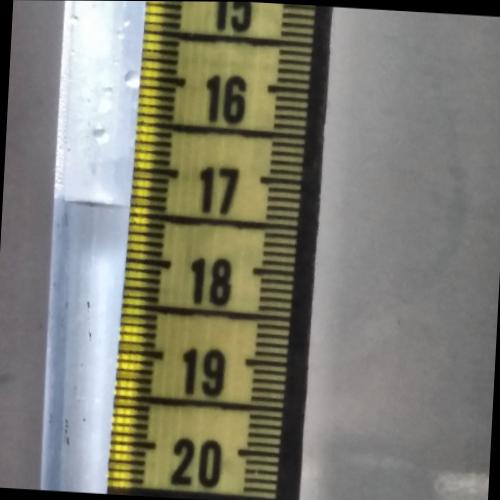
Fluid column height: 17.4 cm